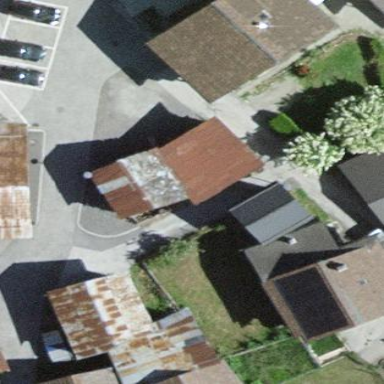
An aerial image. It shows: Residential building.